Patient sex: M
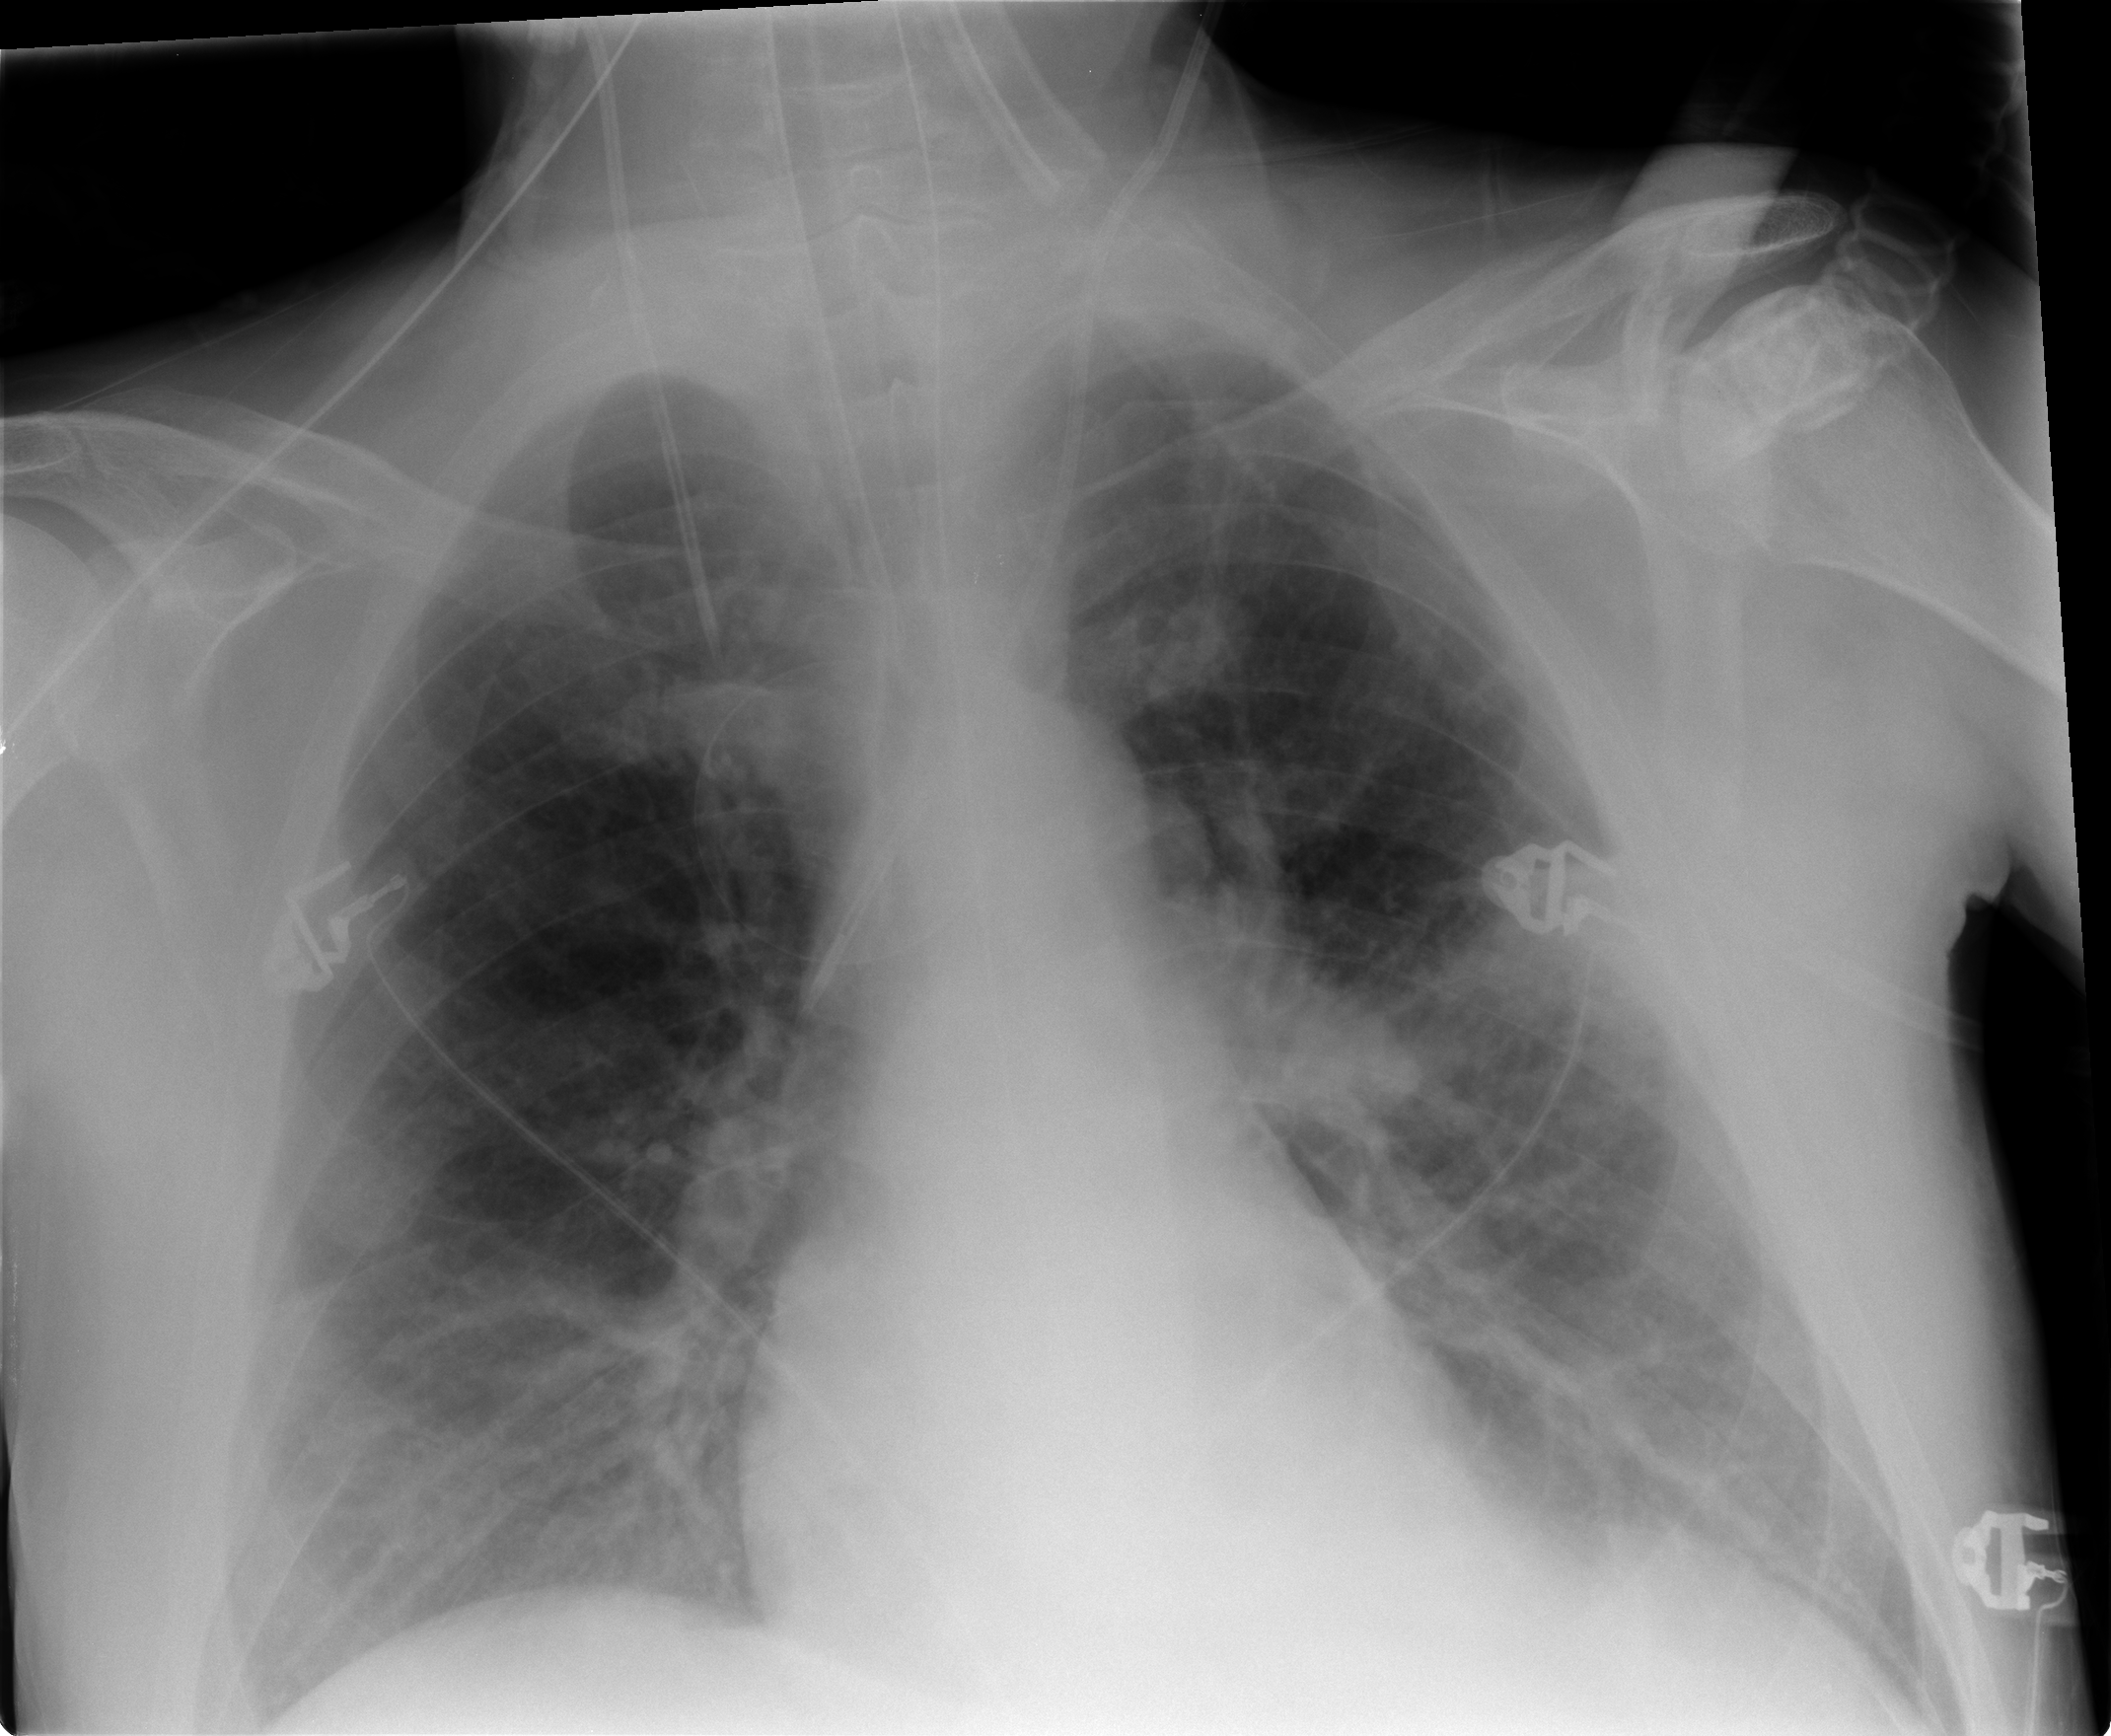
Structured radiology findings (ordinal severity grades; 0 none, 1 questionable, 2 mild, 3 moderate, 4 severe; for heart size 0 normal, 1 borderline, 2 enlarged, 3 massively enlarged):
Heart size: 0
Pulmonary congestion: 1
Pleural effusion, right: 0
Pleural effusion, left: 1
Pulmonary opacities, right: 0
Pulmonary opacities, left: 2
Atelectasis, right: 0
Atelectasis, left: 2